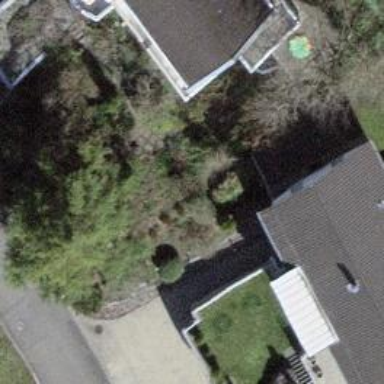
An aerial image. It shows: Building with tiled roof.